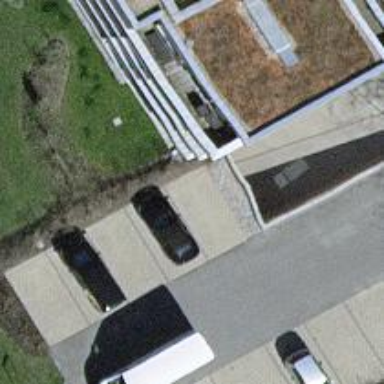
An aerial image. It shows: Parking area.